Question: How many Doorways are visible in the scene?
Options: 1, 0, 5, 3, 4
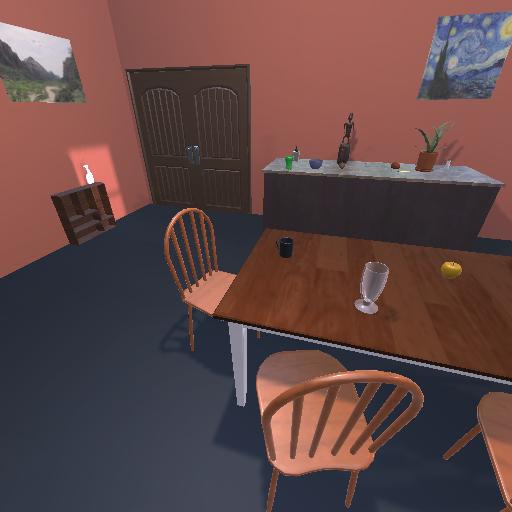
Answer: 1